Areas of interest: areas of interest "Tong'an Community, Central Mall, Hanzheng Street"
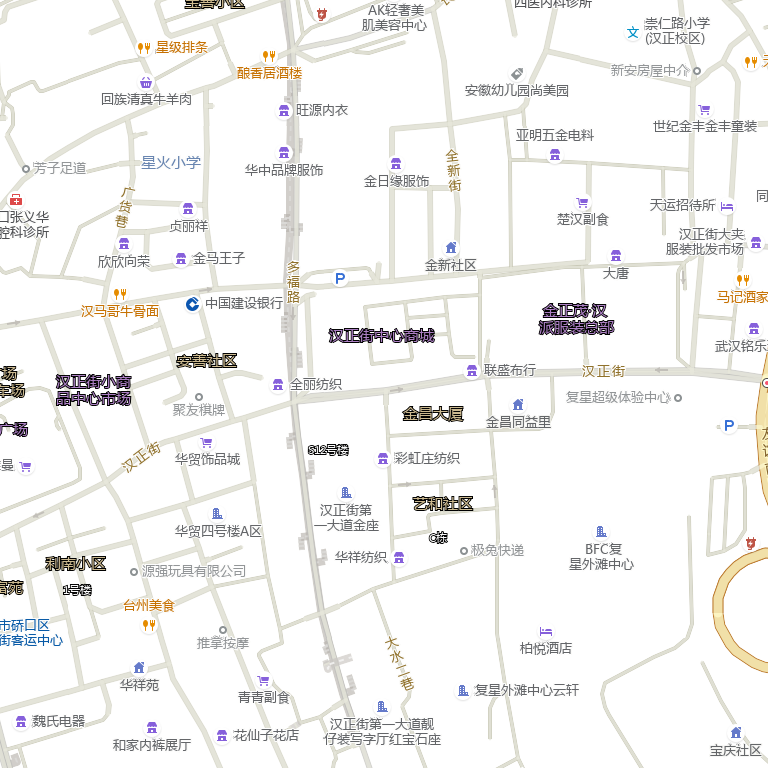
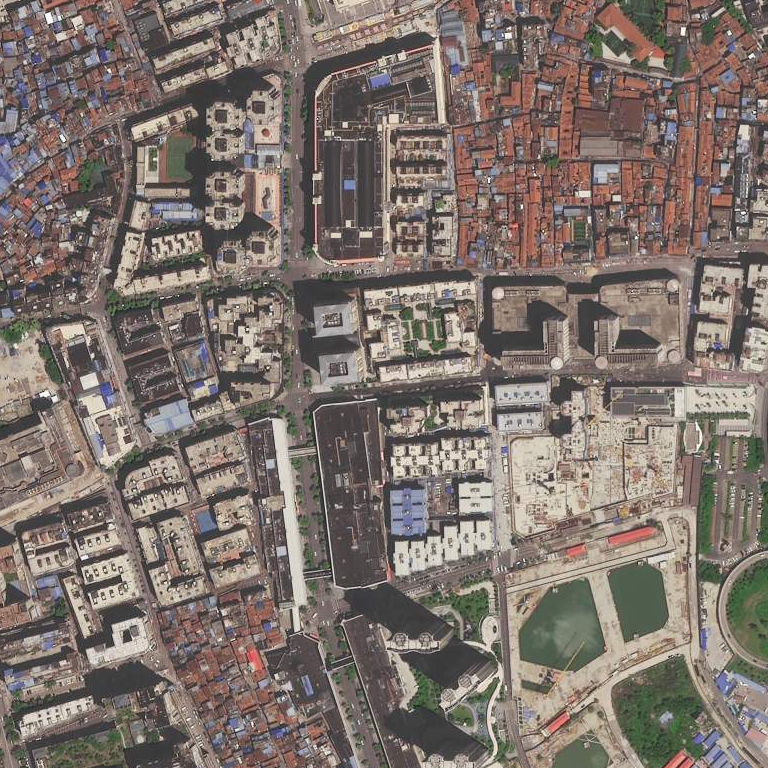